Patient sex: M
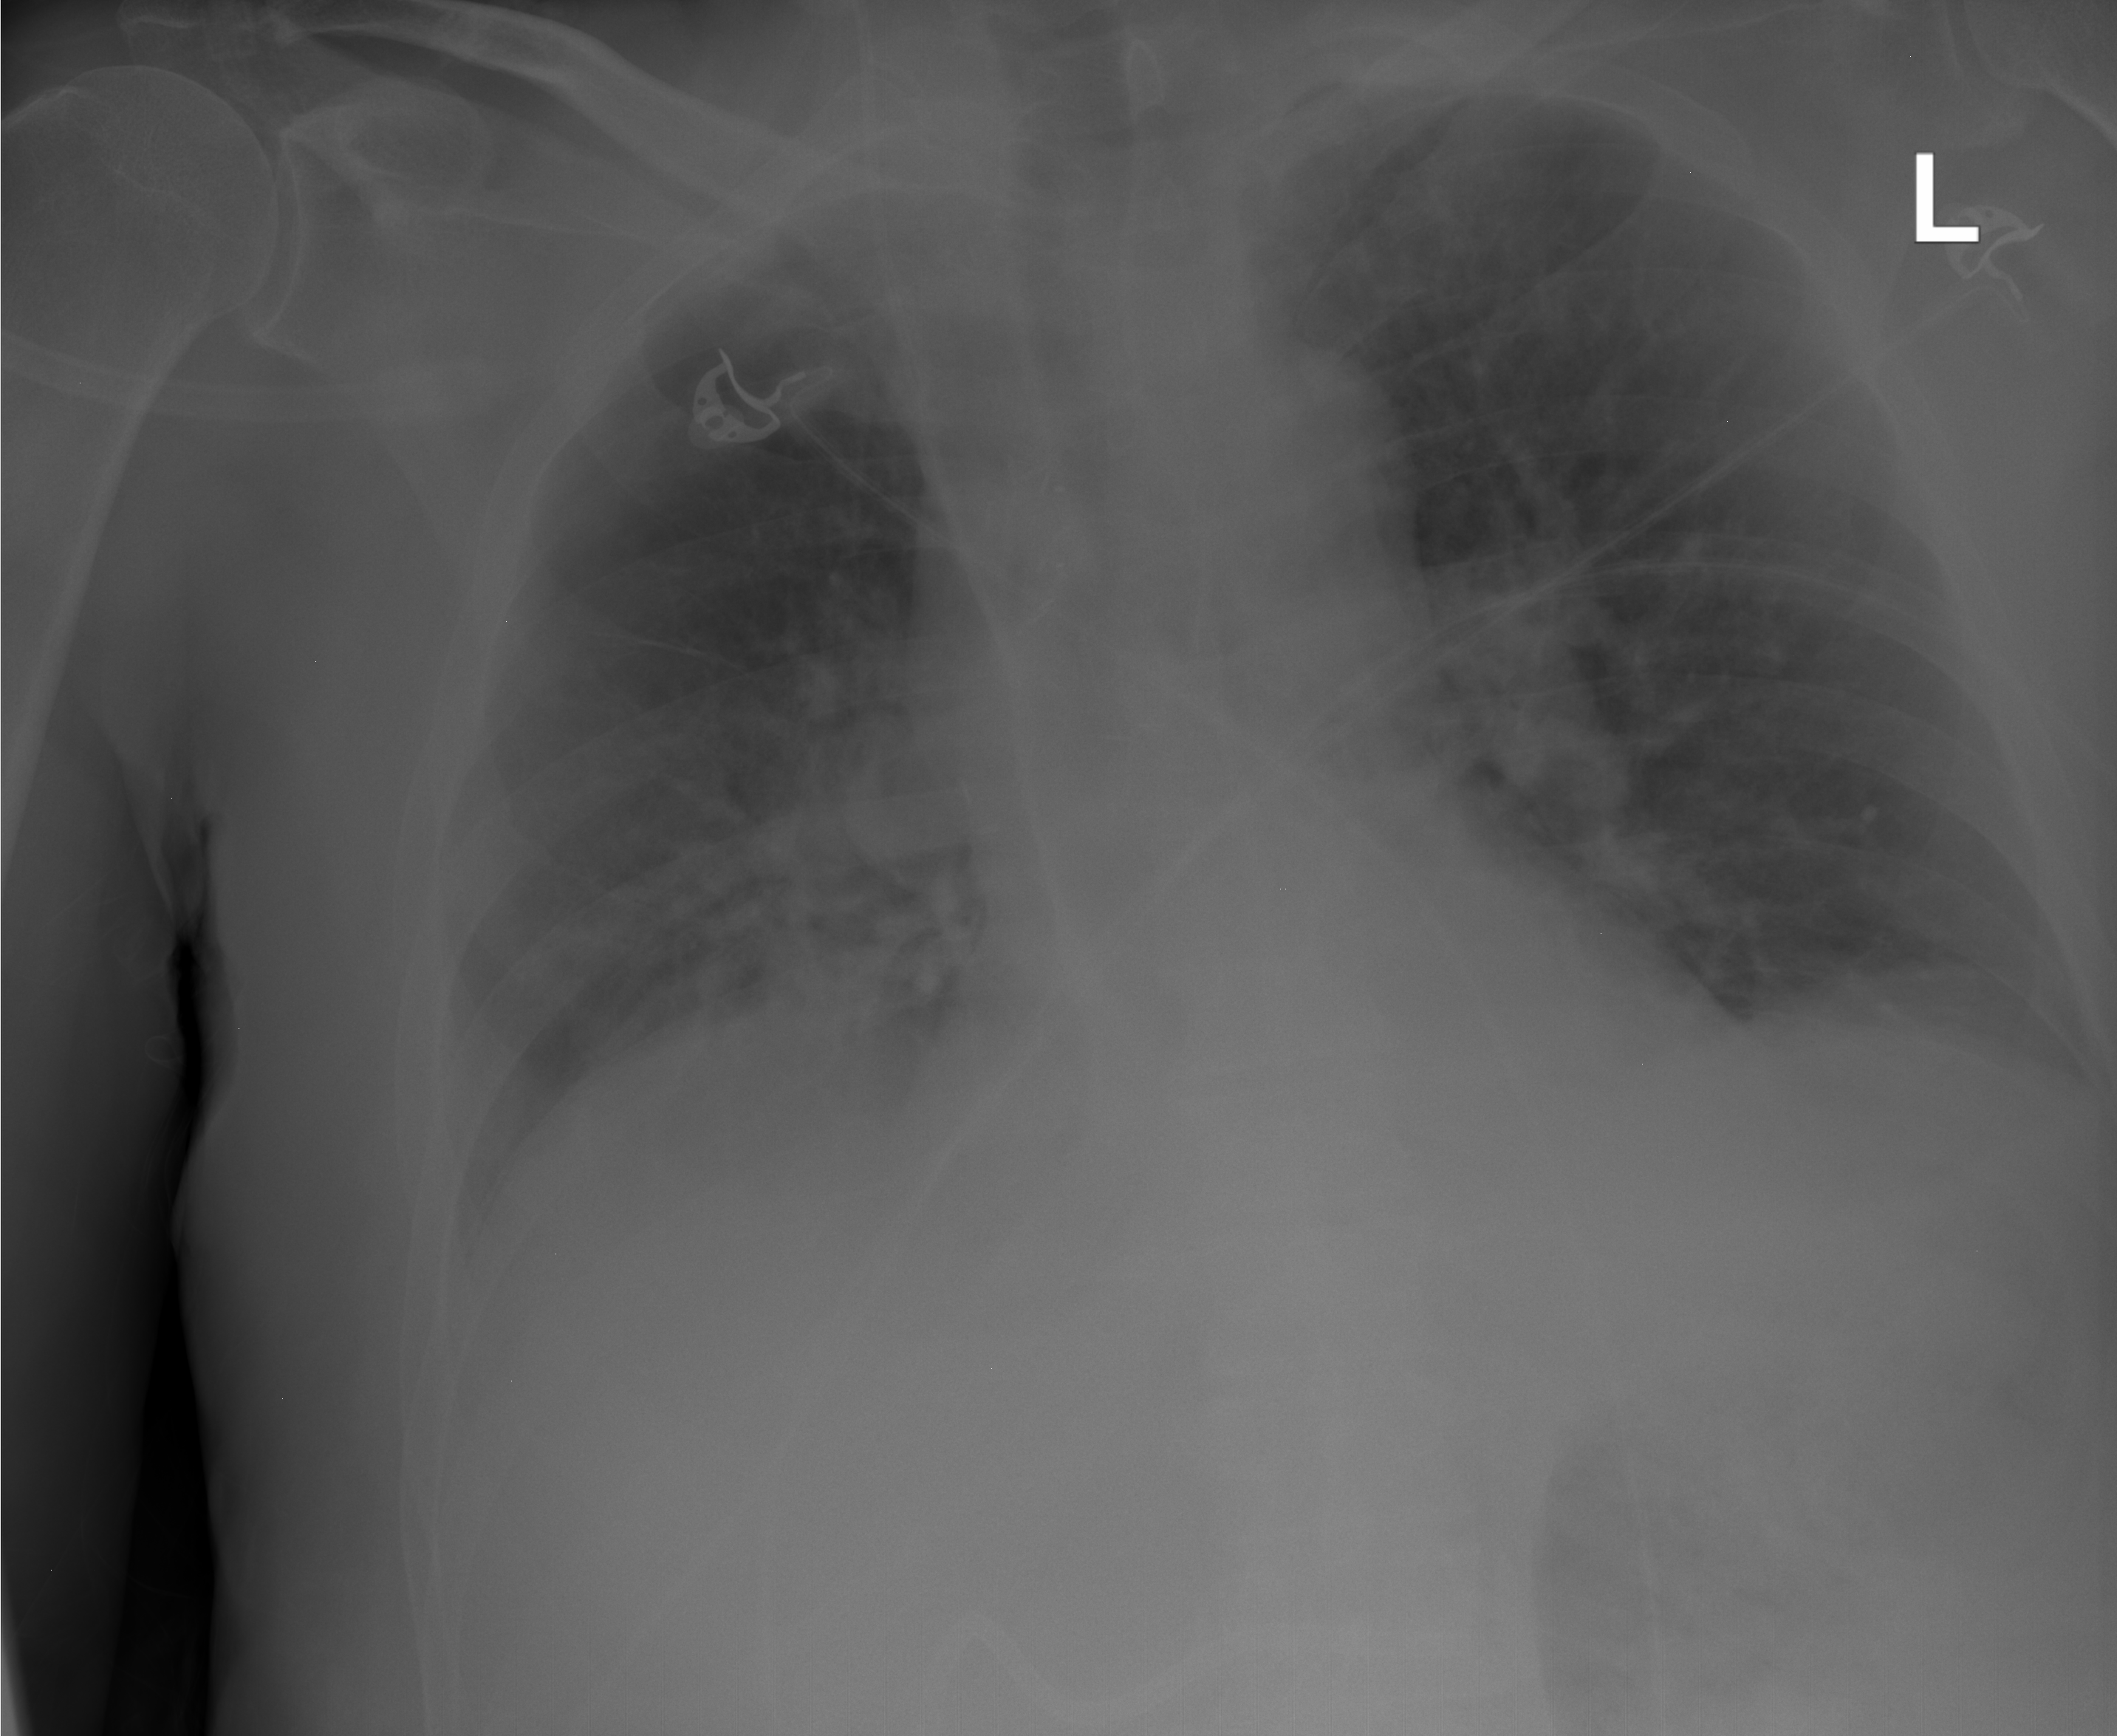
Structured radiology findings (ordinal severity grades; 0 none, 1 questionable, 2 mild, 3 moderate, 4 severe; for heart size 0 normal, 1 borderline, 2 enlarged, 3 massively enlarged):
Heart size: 0
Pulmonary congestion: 2
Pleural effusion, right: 1
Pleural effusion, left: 1
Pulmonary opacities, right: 2
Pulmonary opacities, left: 2
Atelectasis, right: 2
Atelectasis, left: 2